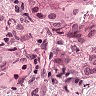
Metastatic tissue present: yes